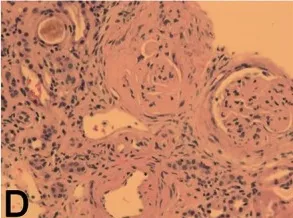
Renal biopsy histology demonstrating focal segmental proliferative and necrotizing glomerulonephritis. D: Two glomeruli with fibro-cellular lesions and scarring indicative of chronicity (hematoxylin-eosin stain, x200).
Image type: pathology (h&e)